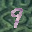
Label: 9